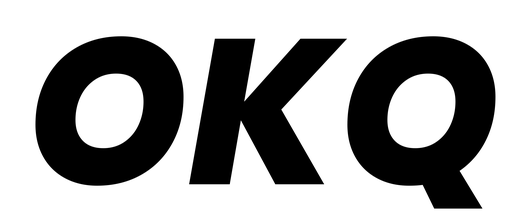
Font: Poppins-ExtraBoldItalic